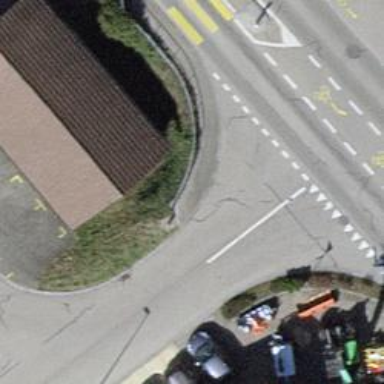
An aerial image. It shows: Kerb serving as barrier.